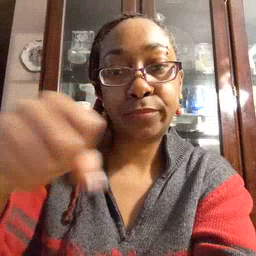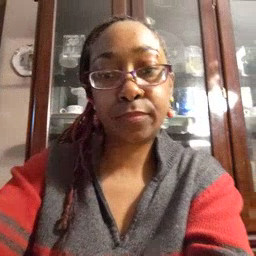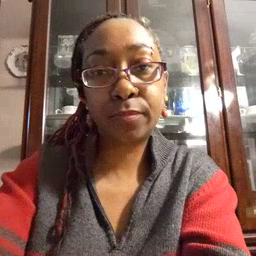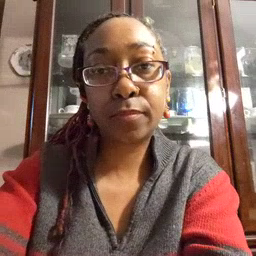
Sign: yes